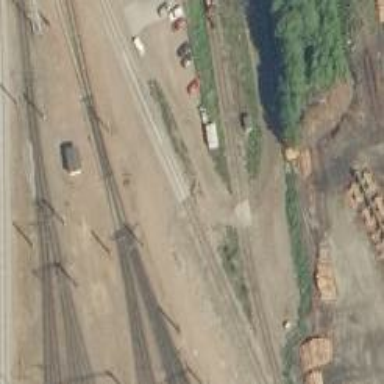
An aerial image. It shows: Railway turnout on the right side.